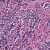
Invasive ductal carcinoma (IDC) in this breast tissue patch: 1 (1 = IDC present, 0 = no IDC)